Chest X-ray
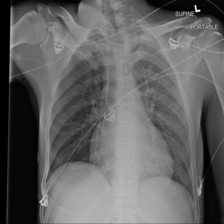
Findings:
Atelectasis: negative
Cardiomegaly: negative
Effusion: negative
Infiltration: negative
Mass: negative
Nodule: negative
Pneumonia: negative
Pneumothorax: negative
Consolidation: negative
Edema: negative
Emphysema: negative
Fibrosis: negative
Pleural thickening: negative
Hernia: negative